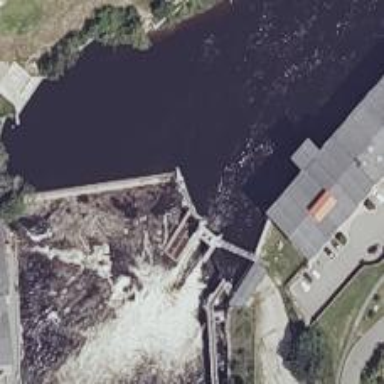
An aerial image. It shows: Dam across waterway.